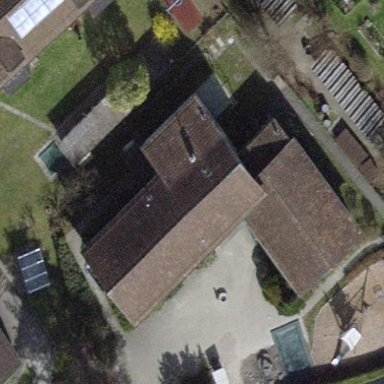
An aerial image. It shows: Kindergarten building.